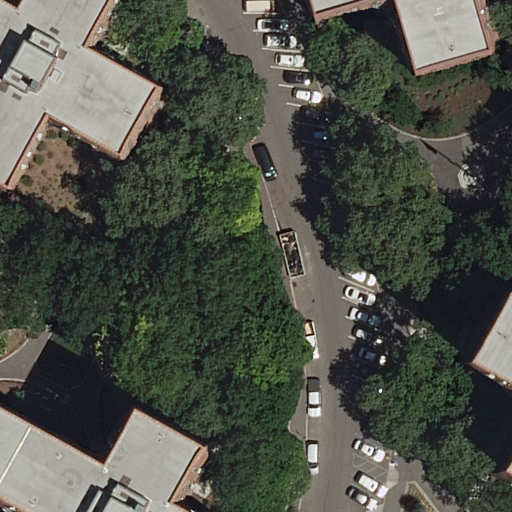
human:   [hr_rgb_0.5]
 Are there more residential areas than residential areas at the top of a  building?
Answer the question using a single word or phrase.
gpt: no

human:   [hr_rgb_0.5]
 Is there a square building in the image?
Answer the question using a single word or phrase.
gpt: no

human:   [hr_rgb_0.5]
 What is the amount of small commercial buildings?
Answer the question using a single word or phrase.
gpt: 0

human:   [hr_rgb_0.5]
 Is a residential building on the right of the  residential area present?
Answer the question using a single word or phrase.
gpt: yes

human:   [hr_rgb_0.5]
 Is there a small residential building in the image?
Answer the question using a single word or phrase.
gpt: yes

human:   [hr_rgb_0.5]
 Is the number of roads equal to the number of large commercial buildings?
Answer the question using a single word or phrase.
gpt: no

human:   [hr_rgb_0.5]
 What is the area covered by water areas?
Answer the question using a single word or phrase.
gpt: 0m2

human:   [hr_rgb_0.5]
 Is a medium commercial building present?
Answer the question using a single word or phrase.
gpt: no

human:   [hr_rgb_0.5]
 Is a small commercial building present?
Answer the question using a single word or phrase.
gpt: no

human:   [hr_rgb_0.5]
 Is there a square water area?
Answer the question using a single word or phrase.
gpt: no

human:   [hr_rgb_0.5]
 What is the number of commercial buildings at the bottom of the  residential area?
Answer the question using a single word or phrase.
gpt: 0

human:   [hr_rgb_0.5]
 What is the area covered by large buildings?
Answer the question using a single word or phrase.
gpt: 7051m2

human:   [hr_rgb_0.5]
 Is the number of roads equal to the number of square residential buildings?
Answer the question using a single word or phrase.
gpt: no

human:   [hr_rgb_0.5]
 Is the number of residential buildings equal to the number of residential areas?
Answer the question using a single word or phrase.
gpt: no

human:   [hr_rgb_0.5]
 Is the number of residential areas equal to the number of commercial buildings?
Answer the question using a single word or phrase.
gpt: no

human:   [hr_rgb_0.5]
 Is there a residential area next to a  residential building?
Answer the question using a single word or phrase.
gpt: yes

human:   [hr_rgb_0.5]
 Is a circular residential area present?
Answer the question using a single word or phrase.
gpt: no

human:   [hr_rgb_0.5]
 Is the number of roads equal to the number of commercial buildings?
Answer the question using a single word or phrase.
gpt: no

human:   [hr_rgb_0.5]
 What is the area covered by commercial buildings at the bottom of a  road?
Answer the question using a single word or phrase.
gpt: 0m2

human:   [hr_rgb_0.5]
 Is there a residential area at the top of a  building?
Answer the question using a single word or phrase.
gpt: yes

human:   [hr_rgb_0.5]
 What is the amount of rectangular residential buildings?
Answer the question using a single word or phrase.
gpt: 1

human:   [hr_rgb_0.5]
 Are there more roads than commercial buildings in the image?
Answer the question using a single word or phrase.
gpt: yes

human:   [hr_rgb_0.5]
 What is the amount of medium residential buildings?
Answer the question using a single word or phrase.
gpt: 0

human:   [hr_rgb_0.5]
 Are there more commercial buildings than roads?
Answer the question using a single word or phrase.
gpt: no

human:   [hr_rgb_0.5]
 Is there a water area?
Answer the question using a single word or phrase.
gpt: no

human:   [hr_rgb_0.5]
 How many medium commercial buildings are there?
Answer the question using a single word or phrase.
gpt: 0

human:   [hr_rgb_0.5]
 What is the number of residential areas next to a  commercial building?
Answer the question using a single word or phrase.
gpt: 0

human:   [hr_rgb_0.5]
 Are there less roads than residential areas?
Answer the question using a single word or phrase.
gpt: no

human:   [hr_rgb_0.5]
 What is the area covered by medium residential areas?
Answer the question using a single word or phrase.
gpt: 0m2

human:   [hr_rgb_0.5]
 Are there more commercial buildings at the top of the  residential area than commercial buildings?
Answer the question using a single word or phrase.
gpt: no

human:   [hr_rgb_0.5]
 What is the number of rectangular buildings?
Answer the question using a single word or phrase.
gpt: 1

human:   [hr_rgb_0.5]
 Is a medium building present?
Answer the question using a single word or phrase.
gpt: no

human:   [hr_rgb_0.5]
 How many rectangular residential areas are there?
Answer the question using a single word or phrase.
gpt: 1

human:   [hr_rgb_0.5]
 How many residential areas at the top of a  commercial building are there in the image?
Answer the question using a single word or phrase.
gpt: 0

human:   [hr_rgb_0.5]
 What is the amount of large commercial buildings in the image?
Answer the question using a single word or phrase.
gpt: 0

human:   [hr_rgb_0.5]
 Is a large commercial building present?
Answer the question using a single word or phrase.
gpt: no